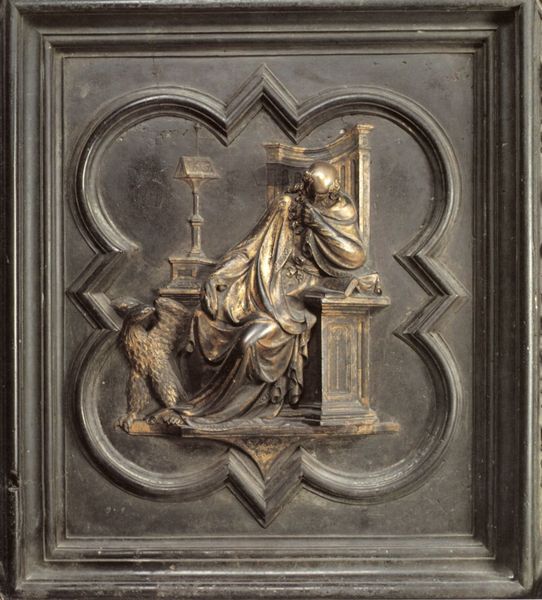
Titel: Nordtür
Künstler: Lorenzo Ghiberti
Standort: Florenz, Baptisterium (EU - I - Toskana)
Schlagwörter: mann, lampe, rahmen, relief, rand, thron, kachel, greif